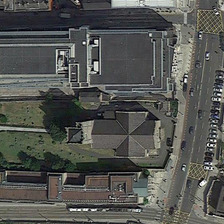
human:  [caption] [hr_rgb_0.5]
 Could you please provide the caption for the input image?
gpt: a church is in one side of a road with many cars .

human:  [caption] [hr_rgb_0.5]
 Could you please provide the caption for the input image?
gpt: a church is in one side of a road with many cars .

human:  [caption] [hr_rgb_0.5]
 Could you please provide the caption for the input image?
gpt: a church is in one side of a road with many cars .

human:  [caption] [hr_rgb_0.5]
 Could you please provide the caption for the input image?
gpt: a church is in one side of a road with many cars .

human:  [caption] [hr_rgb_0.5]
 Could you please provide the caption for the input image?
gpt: a church is in one side of a road with many cars .